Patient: sex M, age 57
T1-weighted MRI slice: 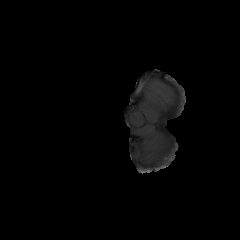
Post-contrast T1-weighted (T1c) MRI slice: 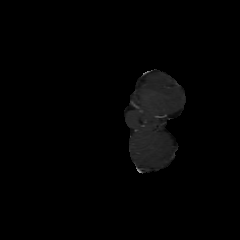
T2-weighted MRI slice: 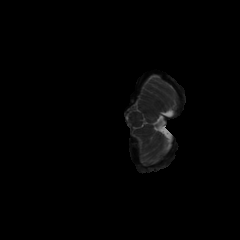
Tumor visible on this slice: no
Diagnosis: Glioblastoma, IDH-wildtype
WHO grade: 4